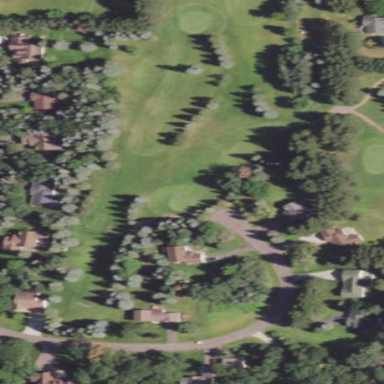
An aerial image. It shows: Grassy area used as driving range for golf.